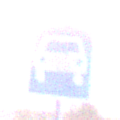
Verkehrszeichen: Kraftfahrstrasse
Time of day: SunriseSunset
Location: Outdoor (Nature)
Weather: Clear
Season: NotSpecified
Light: Natural